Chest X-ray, AP view. Patient: 50 years old, sex F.
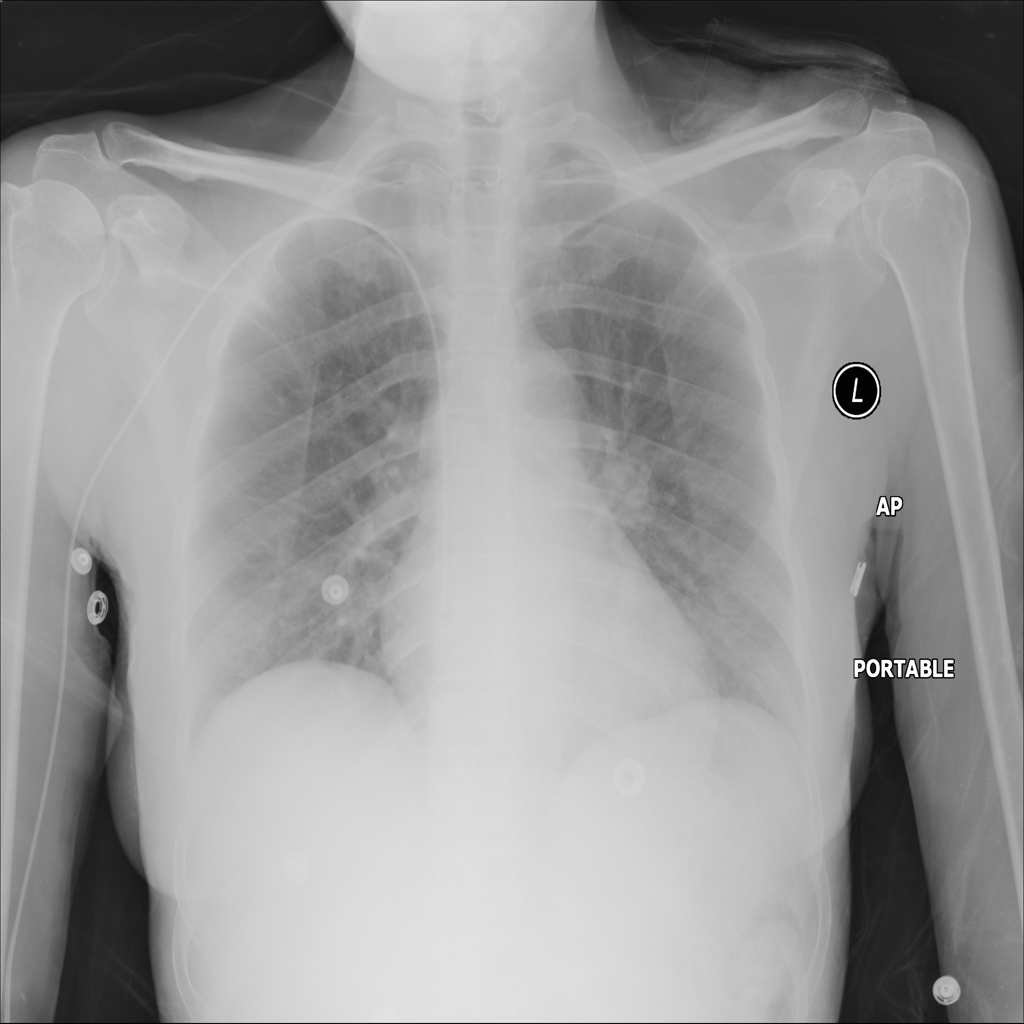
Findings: No Finding